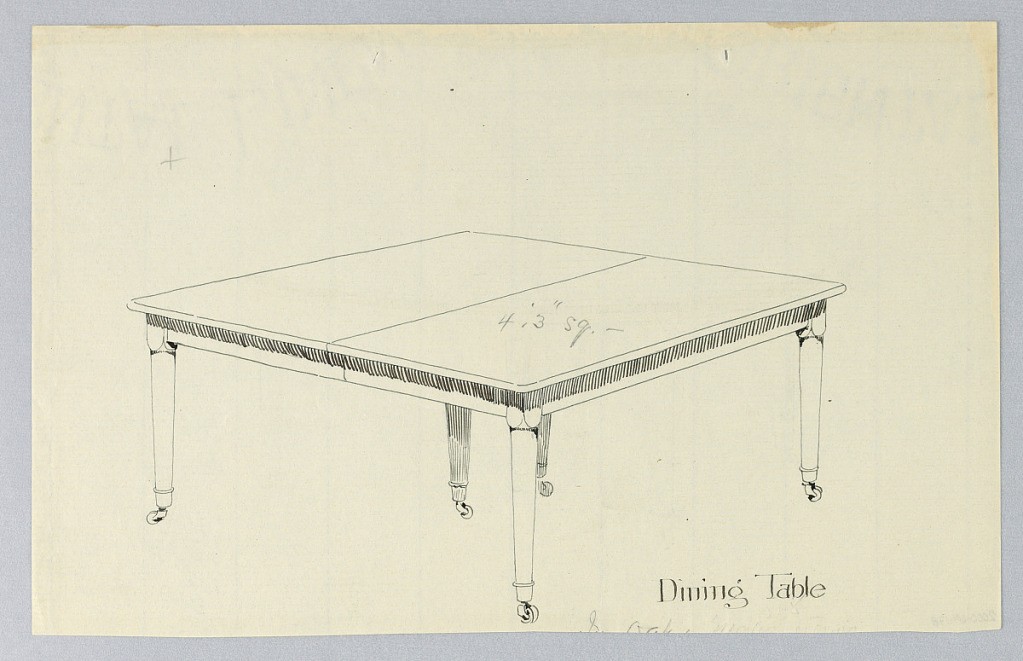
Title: Design for Six-Legged Rectangular Dining Table
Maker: A.N. Davenport Co.
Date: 1900–05
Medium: Pen and black ink, graphite on thin cream paper
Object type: Drawing
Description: Rectangular table top with dividing stretcher running across center, raised on 6 [5  shown] plain, straight, tapering legs on cup casters; legs clustered in pairs, one pair on either side and one pair center.